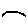
Label: bird